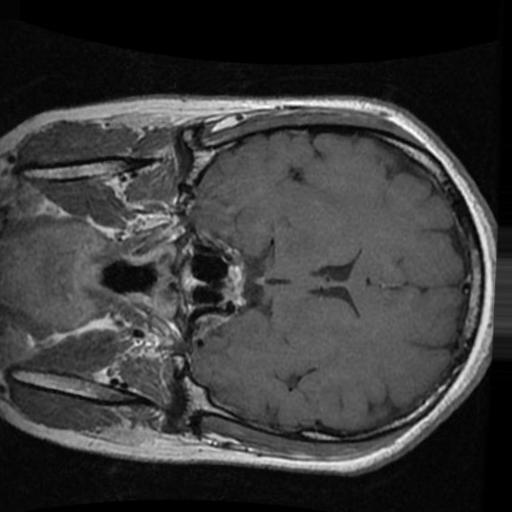
Label: brain_tumor